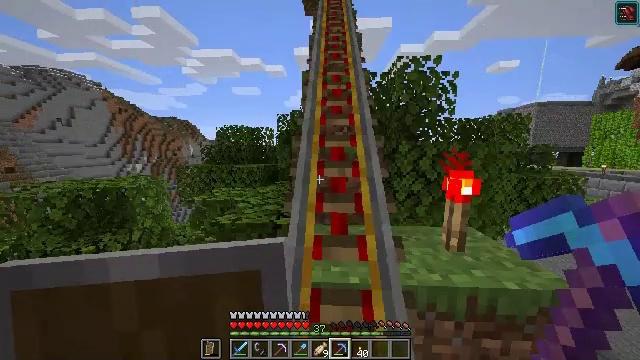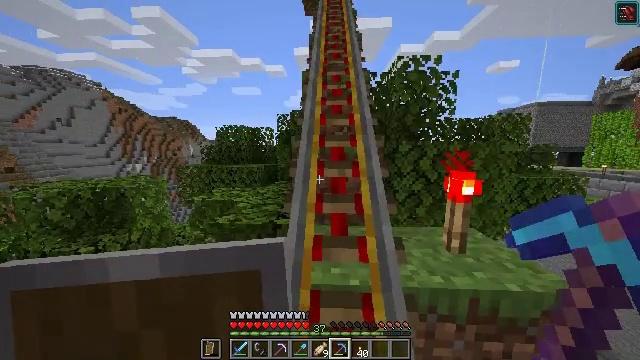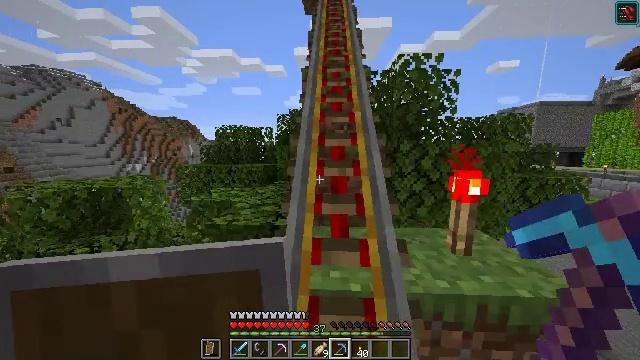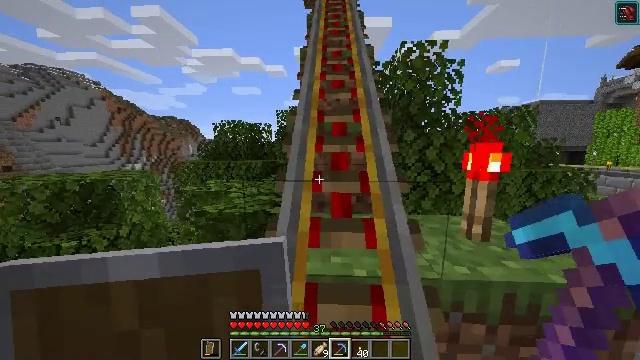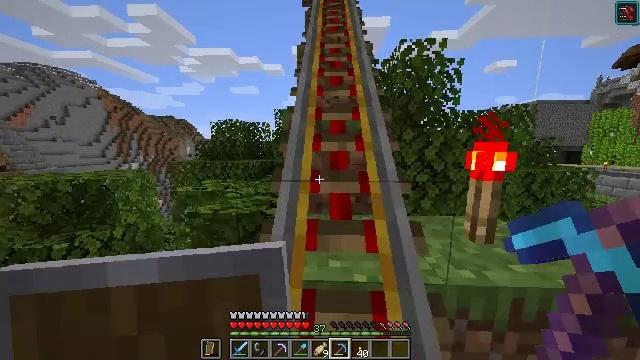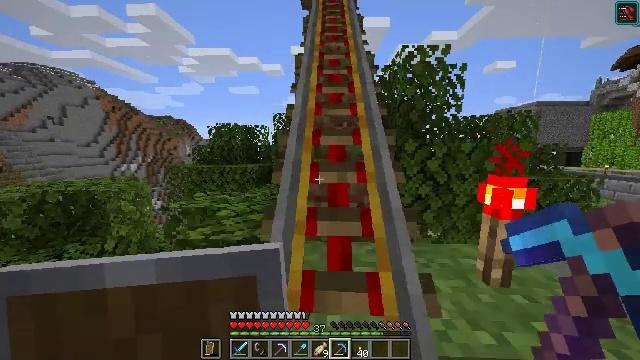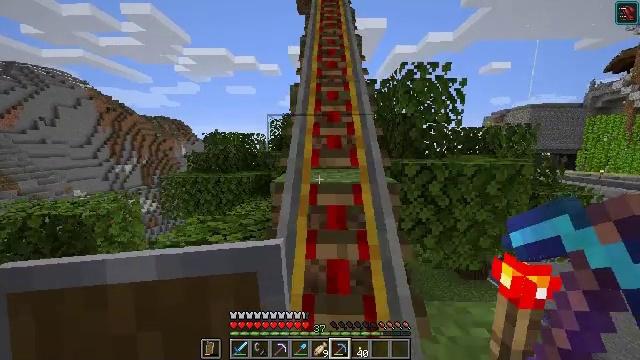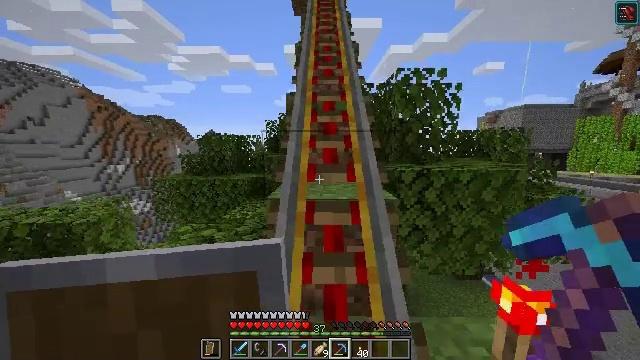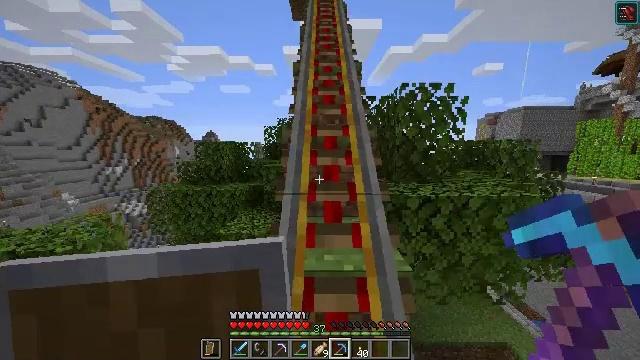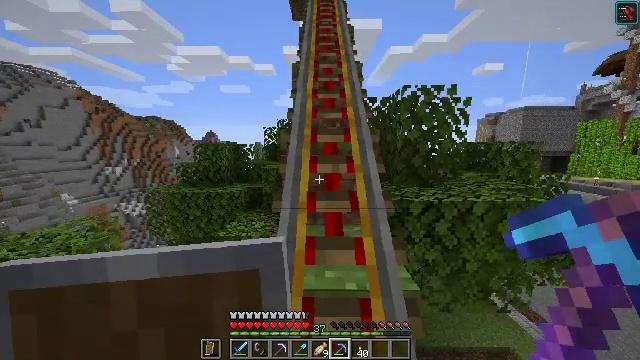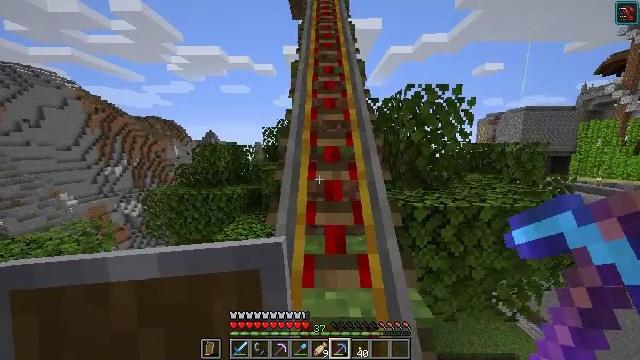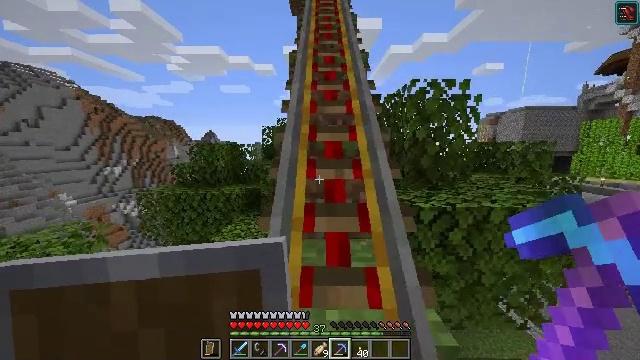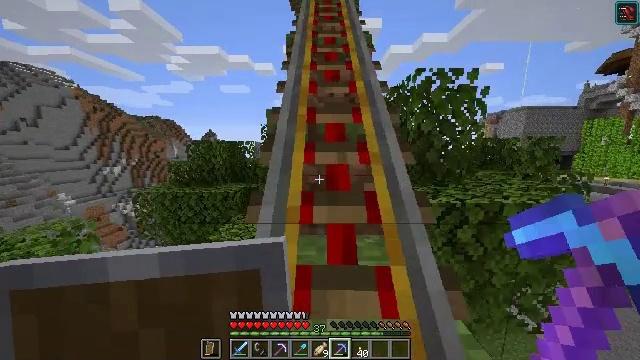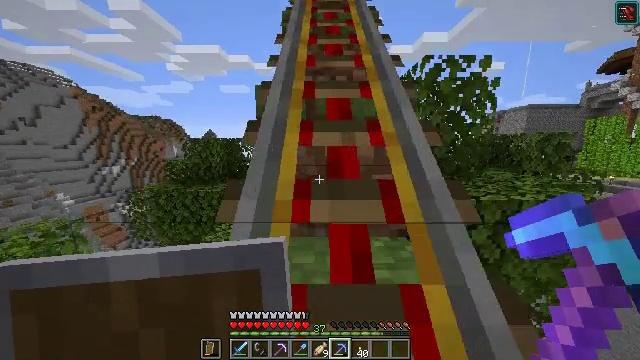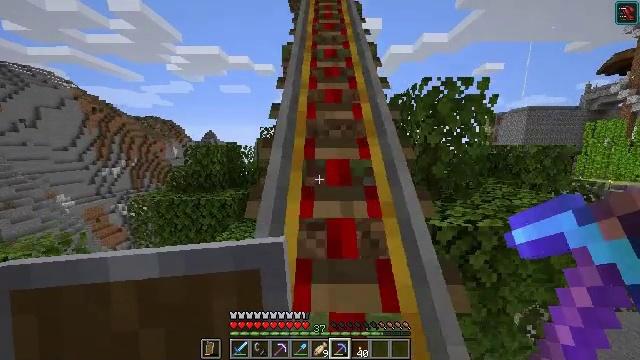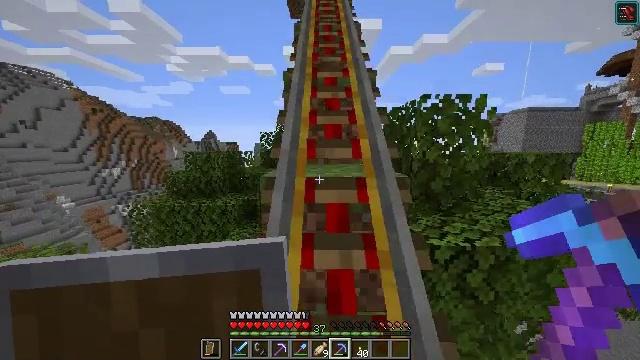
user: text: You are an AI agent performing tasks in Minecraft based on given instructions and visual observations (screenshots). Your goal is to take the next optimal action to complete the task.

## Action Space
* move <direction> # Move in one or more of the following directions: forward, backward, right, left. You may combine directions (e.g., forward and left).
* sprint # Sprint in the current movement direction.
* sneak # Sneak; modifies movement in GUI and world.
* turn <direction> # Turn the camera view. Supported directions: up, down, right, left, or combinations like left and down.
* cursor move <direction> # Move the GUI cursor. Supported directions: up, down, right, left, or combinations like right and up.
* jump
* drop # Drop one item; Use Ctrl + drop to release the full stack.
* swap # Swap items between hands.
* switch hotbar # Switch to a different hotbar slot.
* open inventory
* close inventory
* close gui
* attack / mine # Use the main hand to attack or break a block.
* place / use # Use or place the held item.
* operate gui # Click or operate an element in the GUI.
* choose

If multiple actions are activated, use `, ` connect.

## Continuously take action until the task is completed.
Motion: motion action
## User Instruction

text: Collect crimson fungus by left-clicking.
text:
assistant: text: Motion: move forward
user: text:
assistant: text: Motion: move forward
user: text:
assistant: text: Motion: move forward
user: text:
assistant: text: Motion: move forward
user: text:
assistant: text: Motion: move forward, jump
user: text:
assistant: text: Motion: move forward, jump
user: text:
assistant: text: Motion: move forward, turn right, jump
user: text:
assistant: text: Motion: move forward
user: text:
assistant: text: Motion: move forward
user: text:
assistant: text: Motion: move forward
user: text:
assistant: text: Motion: move forward
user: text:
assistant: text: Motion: move forward, jump
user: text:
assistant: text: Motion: move forward, jump
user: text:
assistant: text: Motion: move forward, jump
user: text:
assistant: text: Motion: move forward, jump
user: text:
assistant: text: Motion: move forward
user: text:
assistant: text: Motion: move forward
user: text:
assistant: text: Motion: move forward
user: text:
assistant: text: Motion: move forward
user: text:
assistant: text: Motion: move forward
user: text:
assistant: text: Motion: move forward
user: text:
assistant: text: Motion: move forward, jump
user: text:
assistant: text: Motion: move forward, jump
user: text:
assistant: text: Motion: move forward, jump
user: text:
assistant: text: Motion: move forward
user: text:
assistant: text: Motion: move forward
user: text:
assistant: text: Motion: move forward
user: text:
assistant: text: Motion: move forward
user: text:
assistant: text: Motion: move forward
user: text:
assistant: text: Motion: move forward